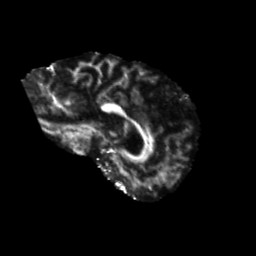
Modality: FA
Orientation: sagittal
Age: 75
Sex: male
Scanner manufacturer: siemens
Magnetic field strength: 3 T
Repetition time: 5.25 s
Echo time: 0.08 s